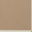
Piece: xx